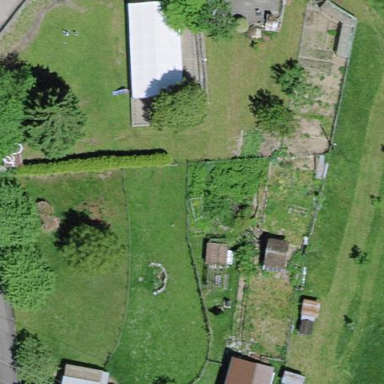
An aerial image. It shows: Allotments area.